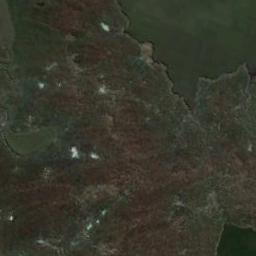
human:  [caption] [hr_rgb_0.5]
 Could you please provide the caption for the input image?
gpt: The river surface in a wetland is covered with large green and brown mixed dense vegetation .

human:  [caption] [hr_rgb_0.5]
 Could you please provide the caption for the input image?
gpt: There are several small islands in the waters of this wetland .

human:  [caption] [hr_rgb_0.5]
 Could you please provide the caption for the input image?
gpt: Lots of green plants are in the wetland .

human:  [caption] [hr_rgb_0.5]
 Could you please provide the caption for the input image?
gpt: The wetland consists of bare land, Green plants and water .

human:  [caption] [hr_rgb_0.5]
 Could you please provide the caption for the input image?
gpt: There are many green plants and some white rocks on the wetland .